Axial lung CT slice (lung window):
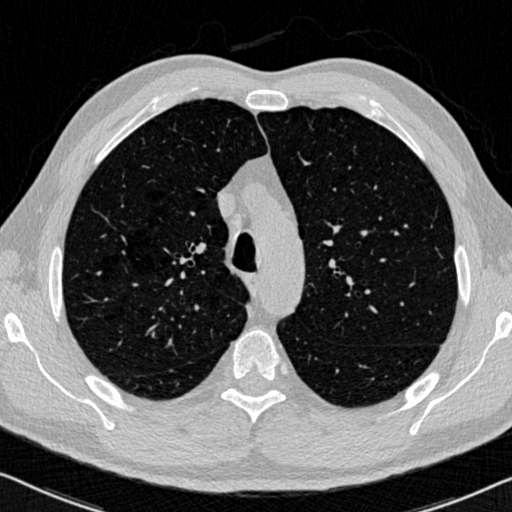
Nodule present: no